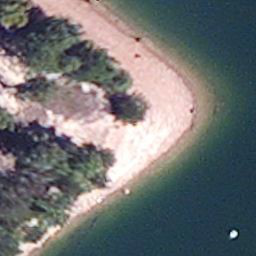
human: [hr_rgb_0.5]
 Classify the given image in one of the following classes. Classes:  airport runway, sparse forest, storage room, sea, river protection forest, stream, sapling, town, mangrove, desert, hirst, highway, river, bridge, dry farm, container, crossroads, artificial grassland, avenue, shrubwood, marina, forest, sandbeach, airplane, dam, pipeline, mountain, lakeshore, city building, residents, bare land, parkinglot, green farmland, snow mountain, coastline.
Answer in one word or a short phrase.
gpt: lakeshore